Field crop: tomato
Growth stage: 1
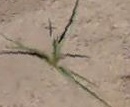
Species: cyperus